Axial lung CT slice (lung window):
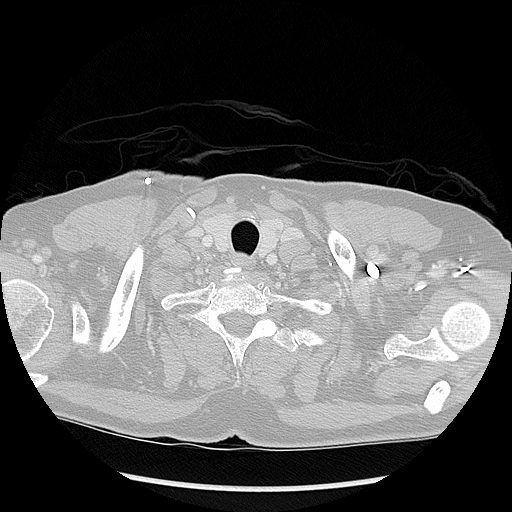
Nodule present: no